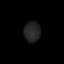
Tissue: lung
Cell type: Others
Senescence score: 0.189
Nuclear area (px): 323
Mean DAPI intensity: 36.22